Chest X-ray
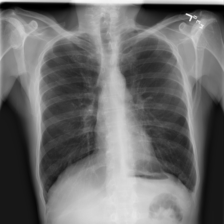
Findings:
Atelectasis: negative
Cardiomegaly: negative
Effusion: negative
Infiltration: negative
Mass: negative
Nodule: negative
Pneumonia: negative
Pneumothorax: negative
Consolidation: negative
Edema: negative
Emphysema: negative
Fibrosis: negative
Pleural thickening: negative
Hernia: negative